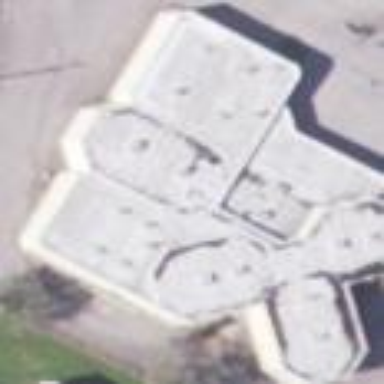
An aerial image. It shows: Cinema building.